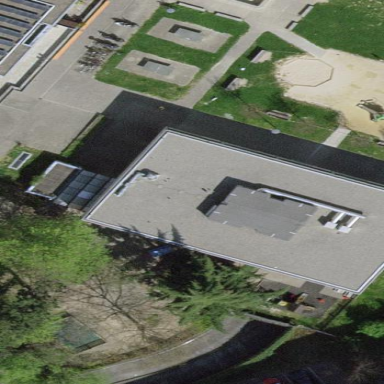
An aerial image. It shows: Kindergarten.